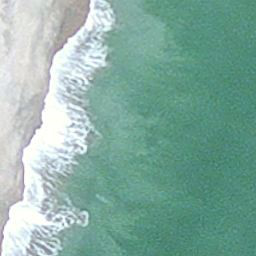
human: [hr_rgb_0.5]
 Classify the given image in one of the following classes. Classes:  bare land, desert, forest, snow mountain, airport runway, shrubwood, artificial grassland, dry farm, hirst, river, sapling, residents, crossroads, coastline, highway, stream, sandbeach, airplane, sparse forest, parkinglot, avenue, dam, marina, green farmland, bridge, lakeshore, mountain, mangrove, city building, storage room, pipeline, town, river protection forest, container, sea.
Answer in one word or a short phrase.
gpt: coastline